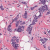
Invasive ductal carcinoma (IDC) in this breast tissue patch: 1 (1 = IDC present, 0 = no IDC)